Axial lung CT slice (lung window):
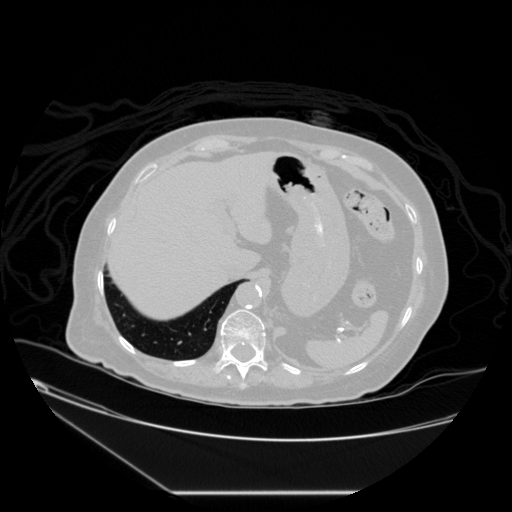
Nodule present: no